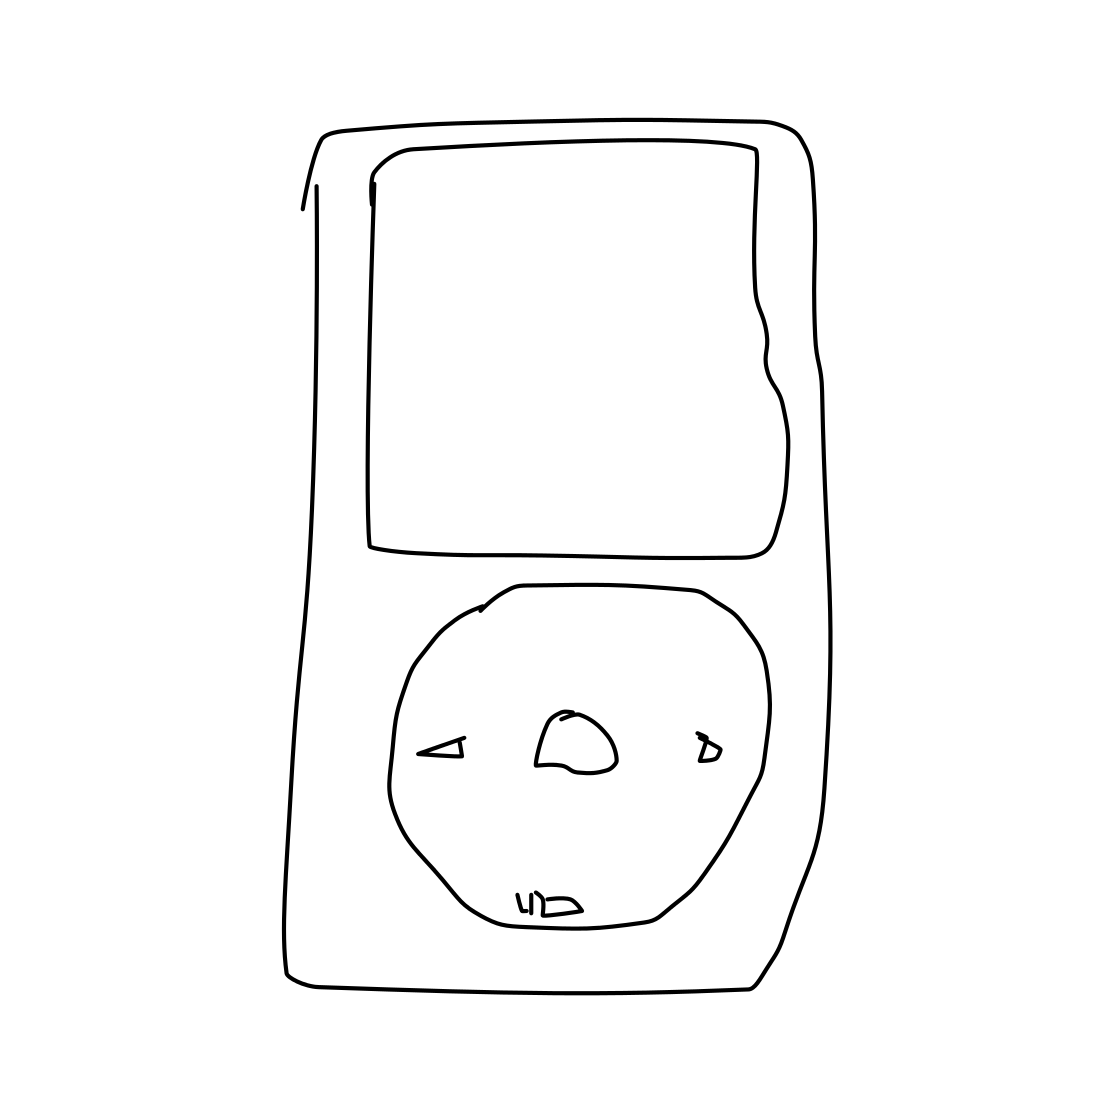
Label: ipod